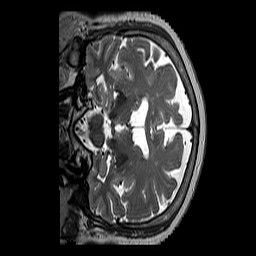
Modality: T2w
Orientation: coronal
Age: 60
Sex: female
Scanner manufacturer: siemens
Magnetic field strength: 3 T
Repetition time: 3.2 s
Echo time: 0.212 s